Current action and preconditions to check: trajectory_clear

Your task: For each precondition in the list above, predict whether it will hold at this action.

Consider the current scene as observed from the mobile robot's camera, and analyze the predicted future states of all dynamic agents (e.g., people, animals, vehicles, or any moving entities) within the NEXT SECOND.

IMPORTANT: Only answer "very likely" if you are absolutely certain—based on strong, clear evidence—that a dynamic agent will violate the precondition in the predicted future state. Do NOT answer "very likely" for unlikely, ambiguous, or low-probability risks.

Ask yourself for each precondition: Is there a high probability, with clear and convincing evidence, that the predicted future states of any dynamic agent will interfere with the predicted future state of the currently executing action within the NEXT SECOND, causing that precondition to fail?

Assess the risk level based on these predictions. Use "likely" or "very likely" if motions create a clear risk of interference.

Use "neutral" or "improbable" if agents are nearby but their predicted paths are clearly diverging or non-conflicting.

Failure Risk Categories: "very improbable", "improbable", "neutral", "likely", "very likely"

Answer Format: Output ONLY the probability_of_failure value from these categories: "very improbable", "improbable", "neutral", "likely", "very likely"

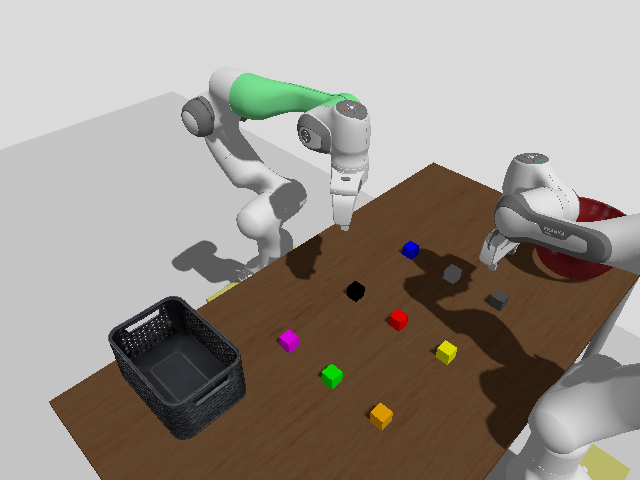

Answer: very improbable